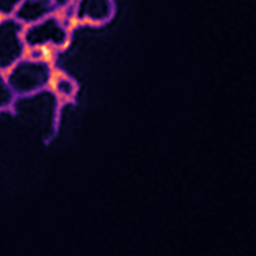
Label: Super-resolution ER image